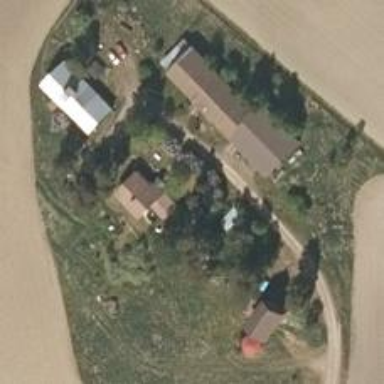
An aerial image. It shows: Farmyard area.